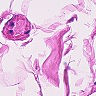
Metastatic tissue present: no